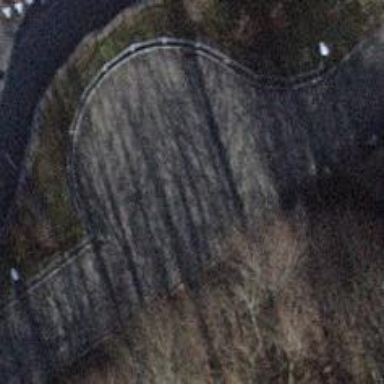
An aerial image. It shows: Turning circle on the road.